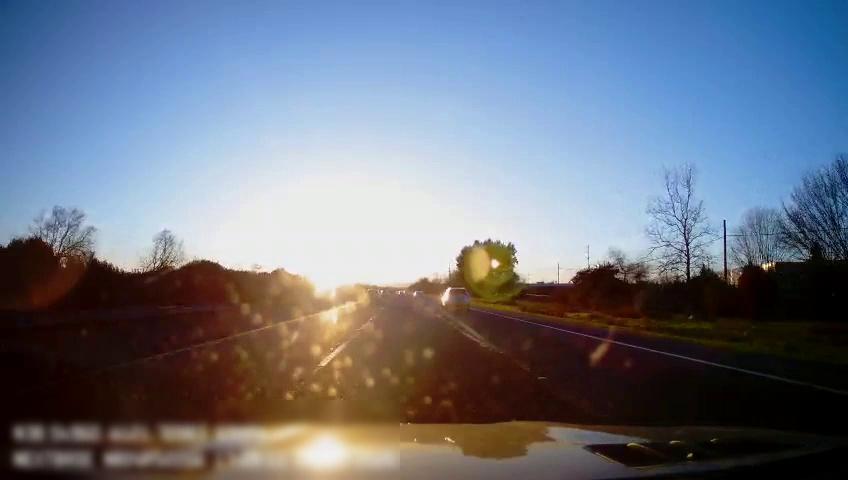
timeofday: Day
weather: Sunny
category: Drivable Space
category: Vehicles | SUV
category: Vehicles | SUV
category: Lanes | Alternate Lane
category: Lanes | Current Lane
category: Lanes | Current Lane
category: Lanes | Alternate Lane